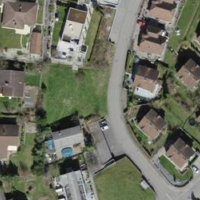
EUNIS habitat code: 54
Species observed at this site:
Ficus carica